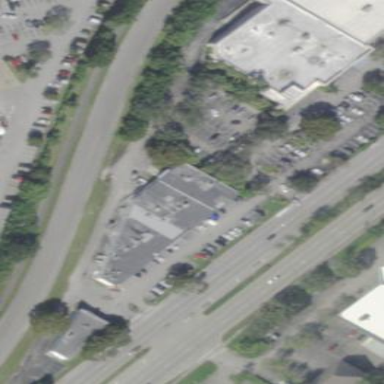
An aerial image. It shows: Retail building.